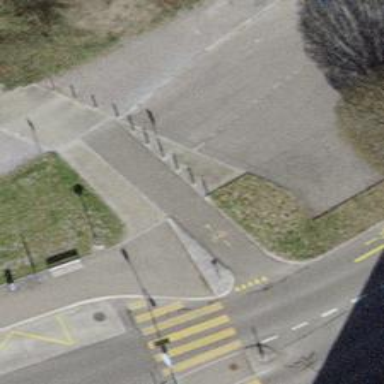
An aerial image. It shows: Bollard barrier.